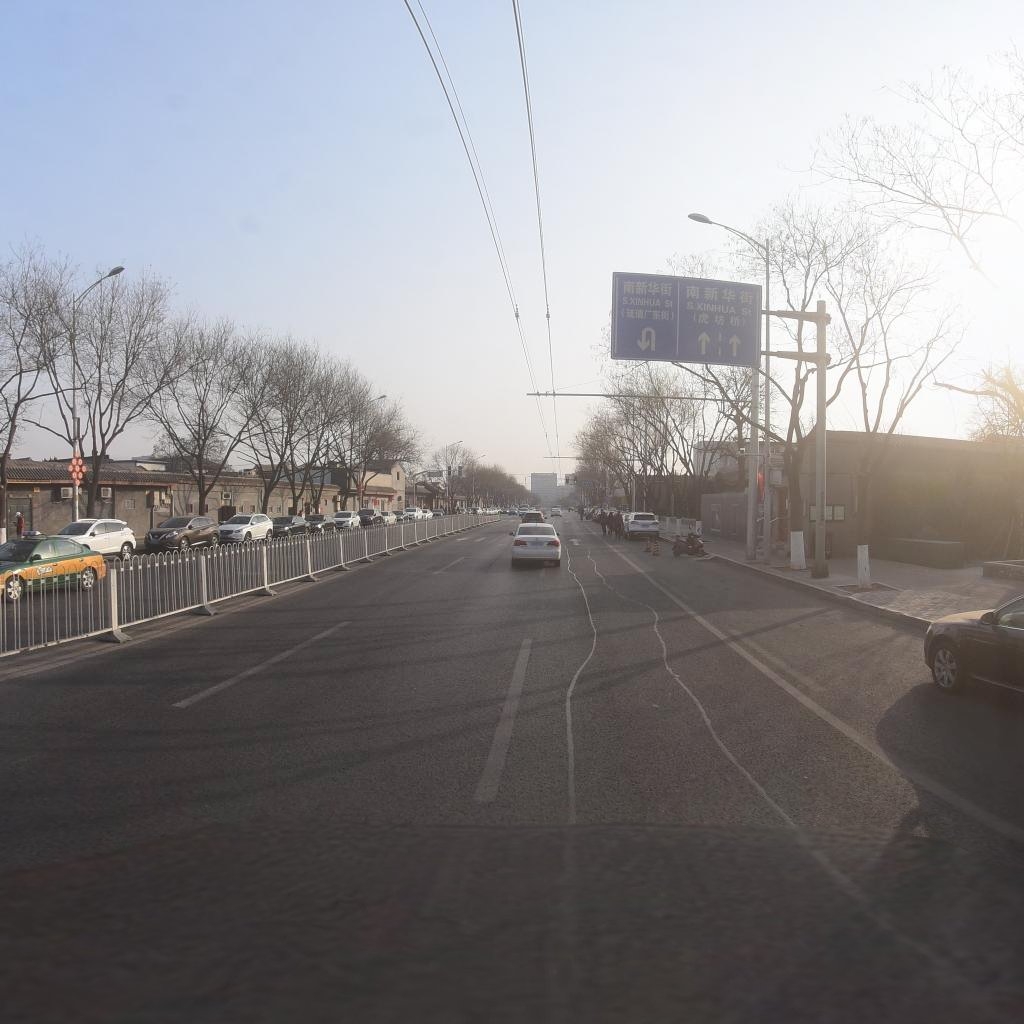
Region: Xicheng
Road damage annotations: longitudinal patch, longitudinal patch